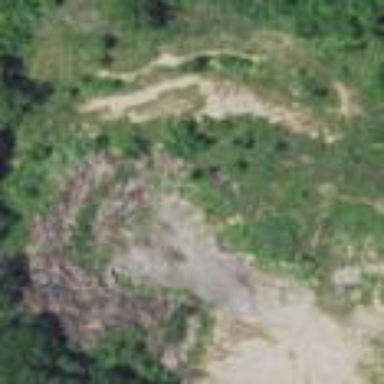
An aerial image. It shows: Quarry extracting rock resources.